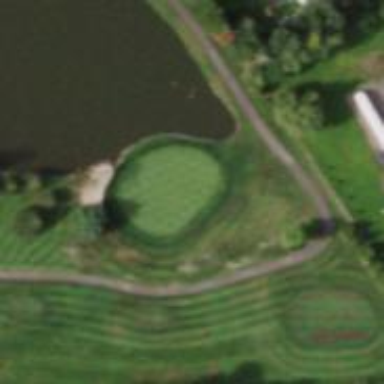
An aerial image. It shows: View of golf hole.